Interaction volume radius: 5 \u00c5
Interaction volume height: 15 \u00c5
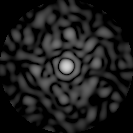
Disorder parameter: 0.9055